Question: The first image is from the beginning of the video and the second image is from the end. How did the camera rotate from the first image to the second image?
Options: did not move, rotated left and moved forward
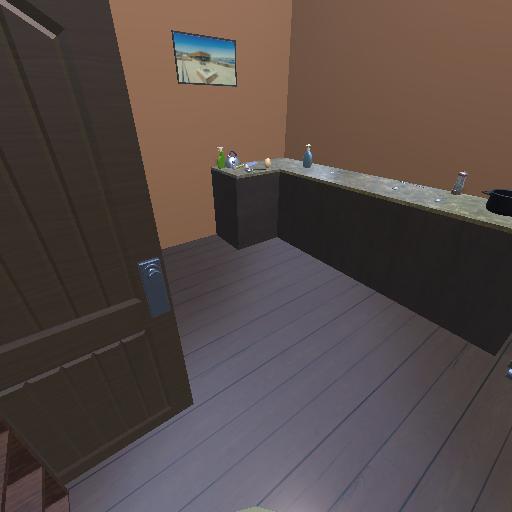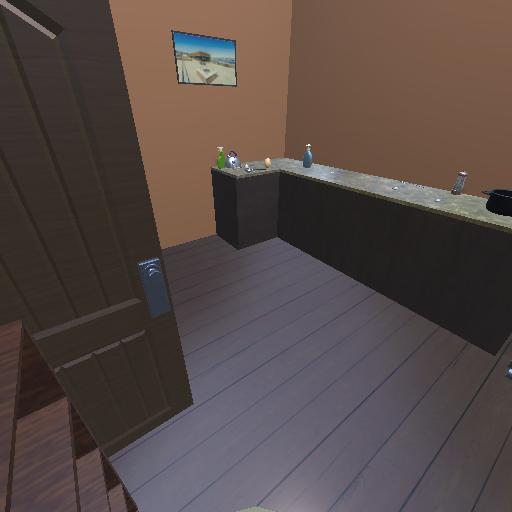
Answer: did not move